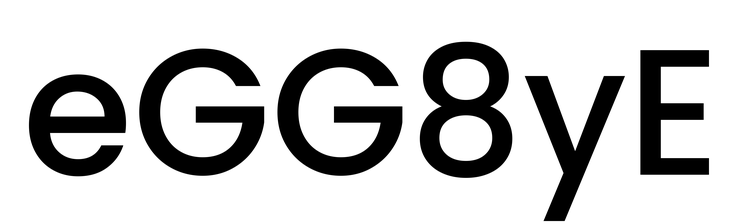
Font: Poppins-Medium